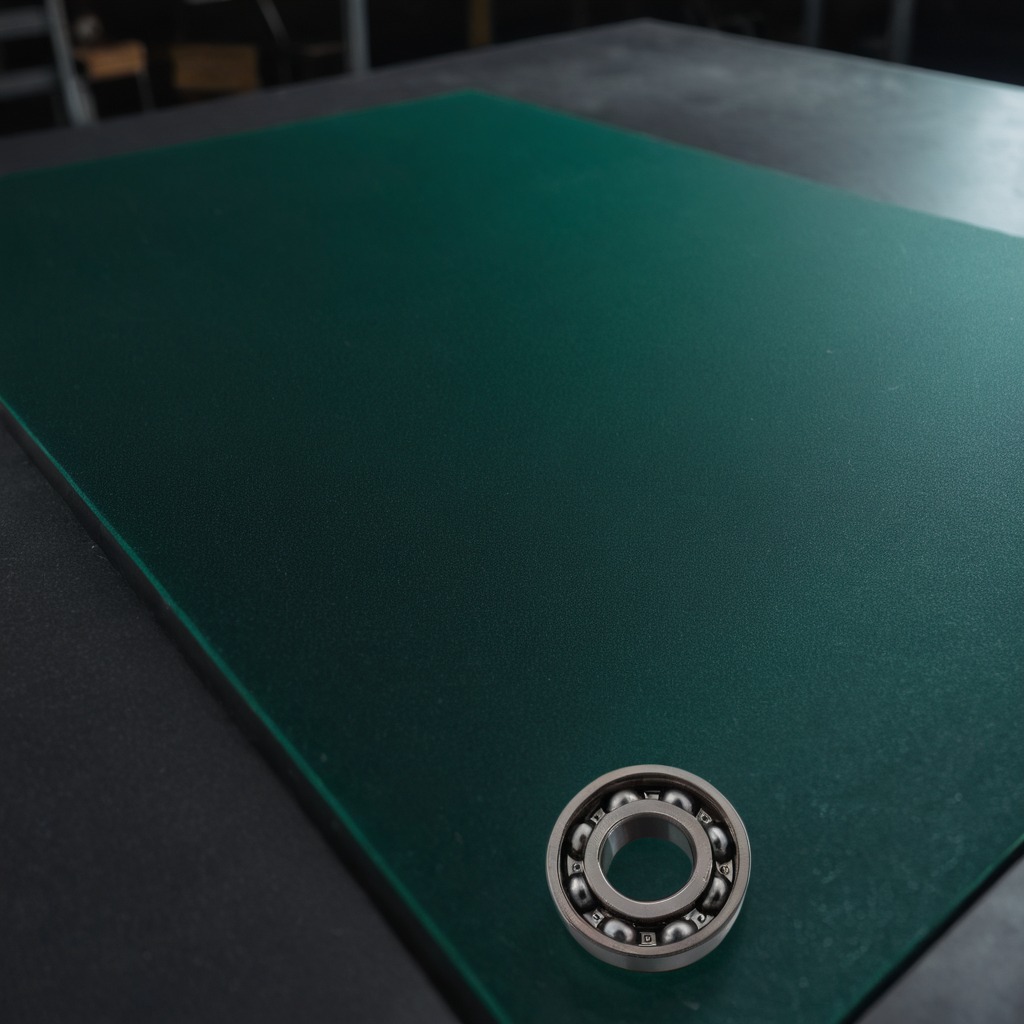
A metal ball bearing is lying on the green rubber mat on the clean granite tabletop inside a workshop at night.